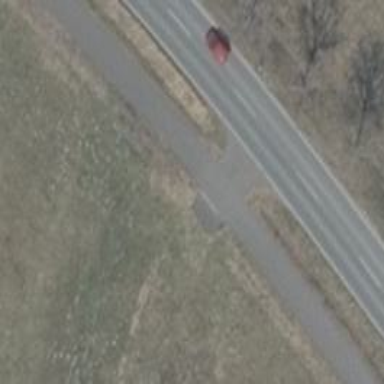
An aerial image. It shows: Service road with smooth asphalt surface of the highest grade.